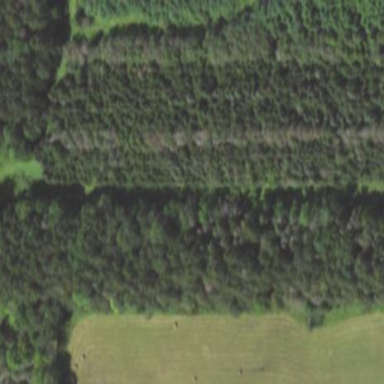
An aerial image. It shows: Beautiful woodland area.